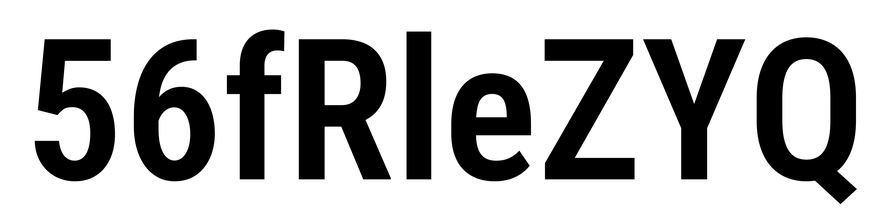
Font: Roboto_Condensed_SemiBold